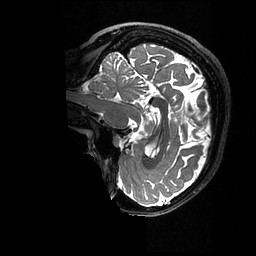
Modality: T2w
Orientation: sagittal
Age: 41
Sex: female
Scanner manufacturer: ge
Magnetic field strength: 3 T
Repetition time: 3.202 s
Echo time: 0.06575 s